RGB frame:
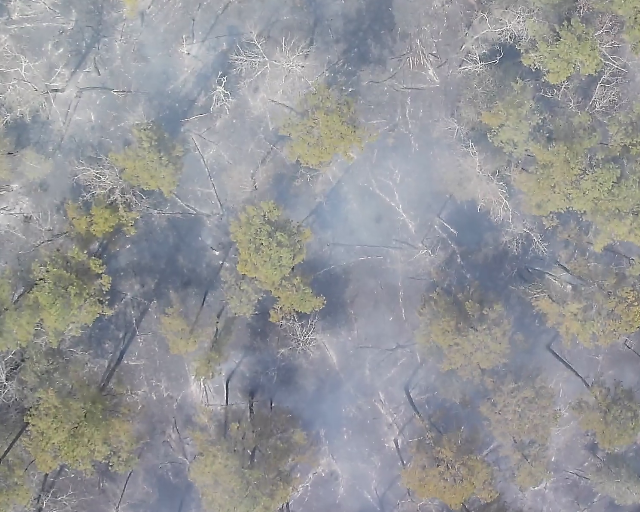
Thermal frame:
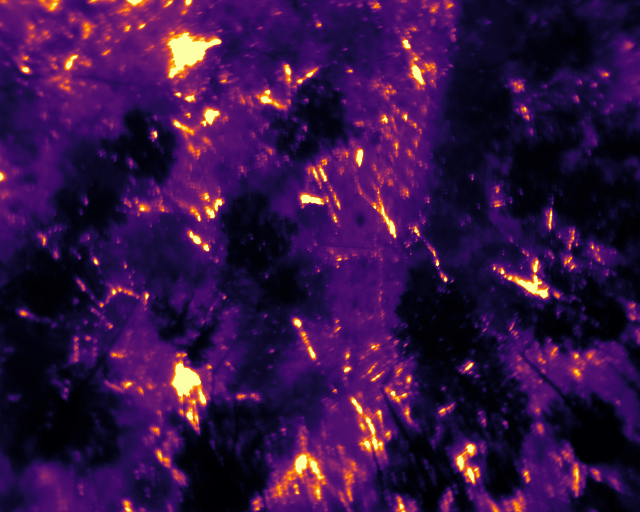
Captured: 2026-02-26 03:41:33
Pixels at or above 80 °C: 12968 (fraction of frame: 0.03958)